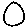
Label: circle